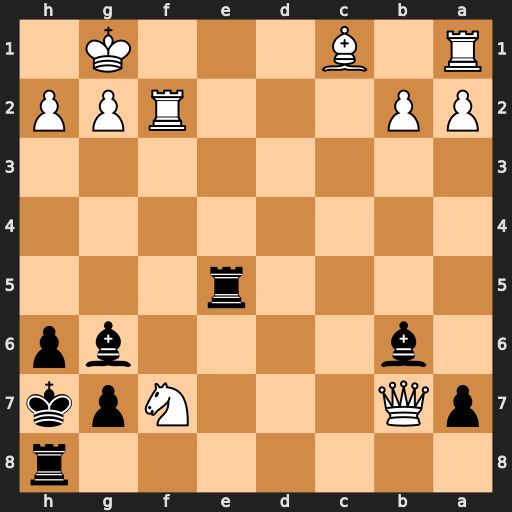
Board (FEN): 7r/pQ3Npk/1b4bp/4r3/8/8/PP3RPP/R1B3K1
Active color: b
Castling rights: -
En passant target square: -
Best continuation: Re1#